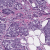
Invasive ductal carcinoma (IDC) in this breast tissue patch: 1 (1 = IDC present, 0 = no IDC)